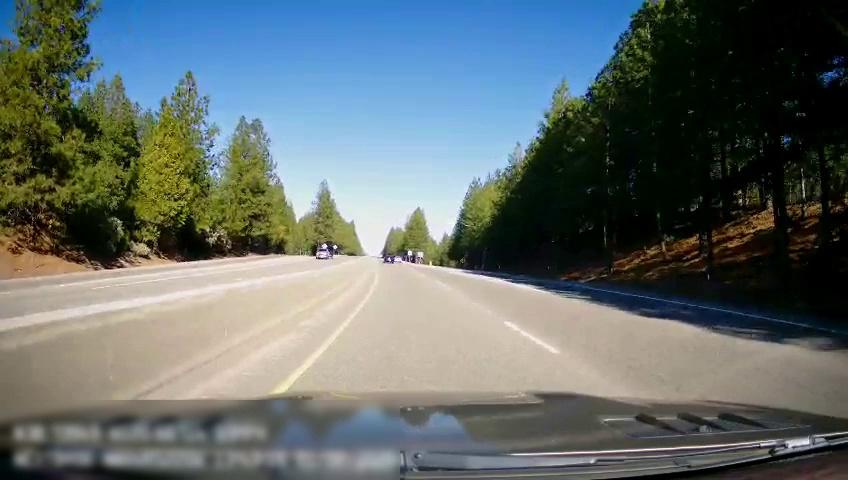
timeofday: Day
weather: Sunny
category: Drivable Space
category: Drivable Space
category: Vehicles | Truck
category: Vehicles | Car
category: Lanes | Alternate Lane
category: Lanes | Current Lane
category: Lanes | Alternate Lane
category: Lanes | Opposite Lane
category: Lanes | Opposite Lane